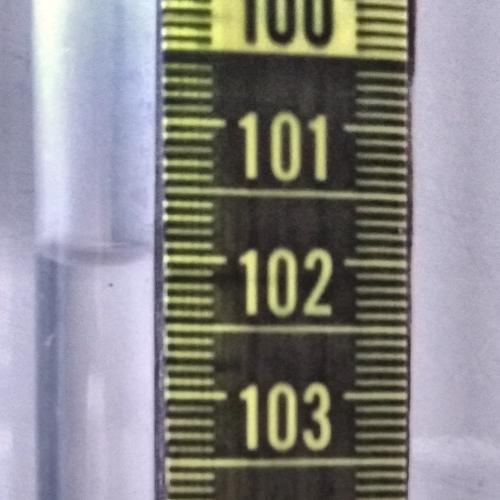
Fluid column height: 102.0 cm